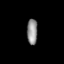
Tissue: lung
Cell type: Others
Senescence score: 0.1893
Nuclear area (px): 269
Mean DAPI intensity: 141.375